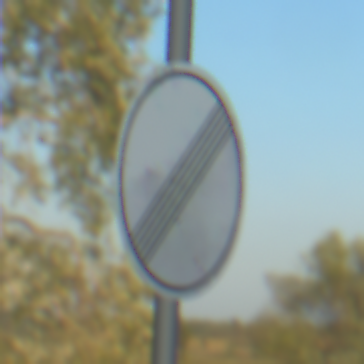
Verkehrszeichen: EndeSaemtlicherBegrenzungen
Umgebung: Outdoor, RoadRail
Tageszeit: SunriseSunset
Wetter: Clear
Licht: Natural
Jahreszeit: NotSpecified
Kontrast: HighContrast